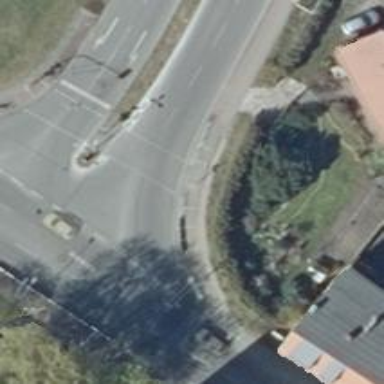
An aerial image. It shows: Road with traffic signals.